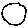
Label: circle